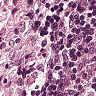
Metastatic tissue present: no